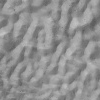
Atmospheric dust classification: not_dusty